Question: This is my function:
'''
def mainMenu():
print " Do you want to send a message(send) or add a name to the database(add) or exit the program(exit)?"
answer = raw_input()
print answer
if answer is "send":
sendMessage()
elif answer is "add":
addName()
elif answer is "exit":
sys.exit()
else:
print "Sorry, '%s' is not a valid input. Please use one 'send', 'add', or 'exit'" %answer
'''
No matter what I enter the result in the 'else' statement. The only thing I can really thing it is would be a problem with 'raw_input()'.
Here's a screenshot from the shell. The syntax highlighting is because I'm using sublimeREPL and it just does that, doesn't affect the code at all:

I've tested all the functions that are called and they work fine individually
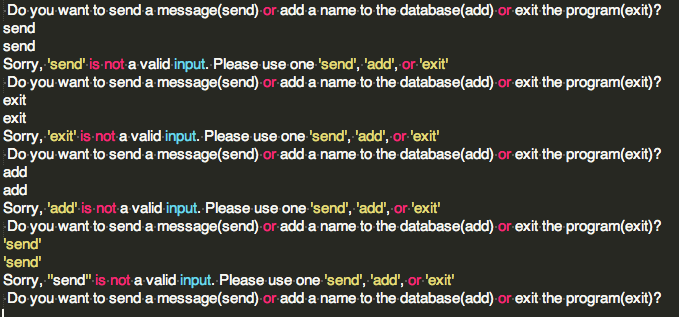
Answer: Try replacing 'is' with '=='.
For example:
'''
In [1]: answer = raw_input()
arst
In [2]: answer
Out[2]: 'arst'
In [3]: answer == 'arst'
Out[3]: True
In [4]: answer is 'arst'
Out[4]: False
'''